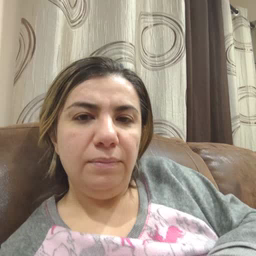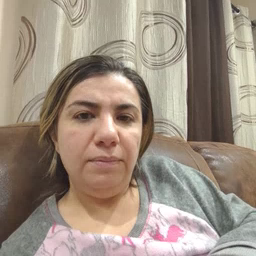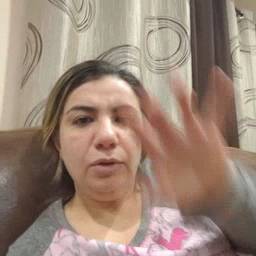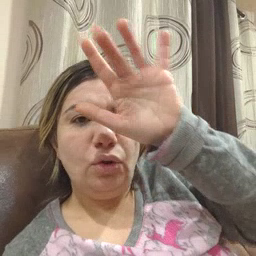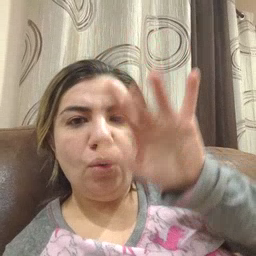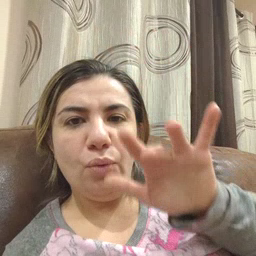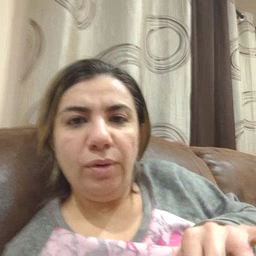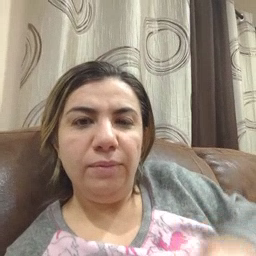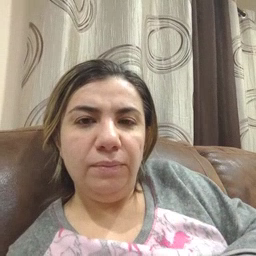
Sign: snow